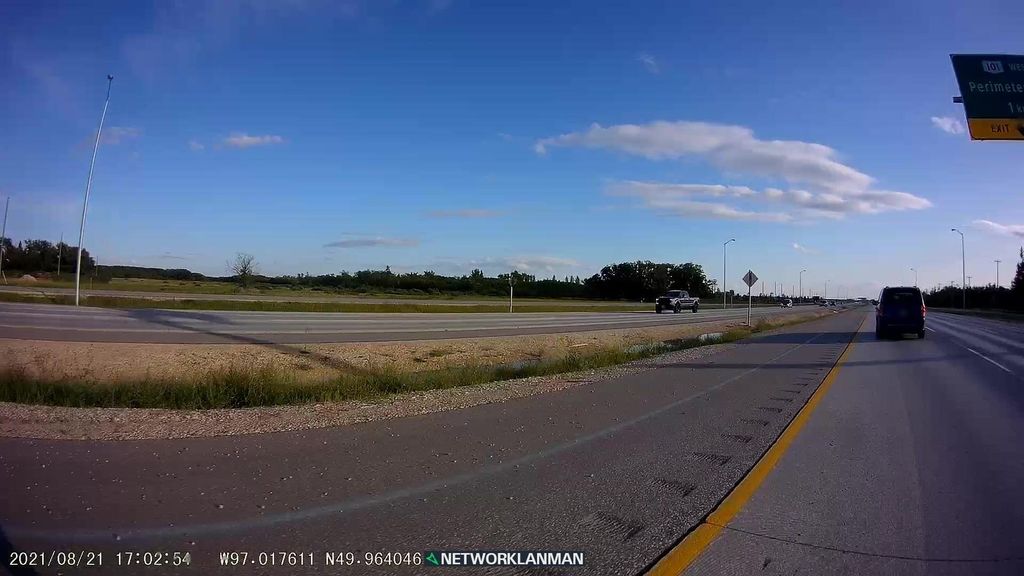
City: winnipeg